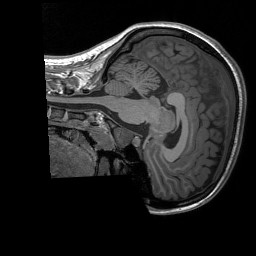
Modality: T1w
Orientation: sagittal
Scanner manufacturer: siemens
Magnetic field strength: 3 T
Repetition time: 1.76 s
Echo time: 0.0022 s